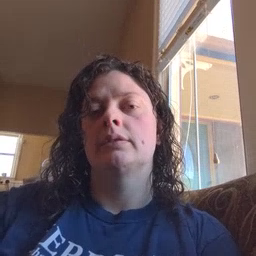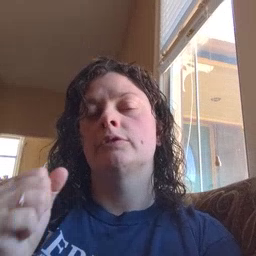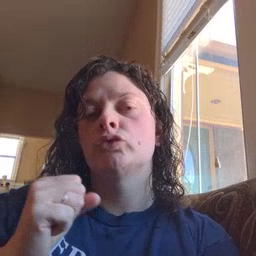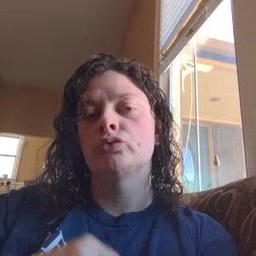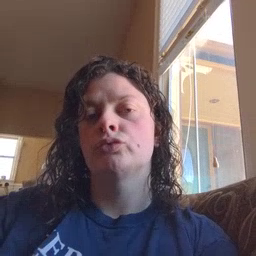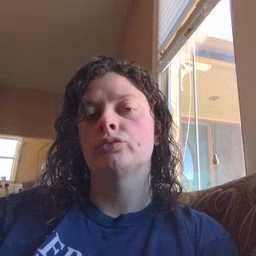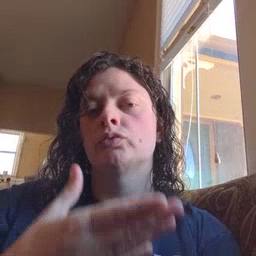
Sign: refrigerator